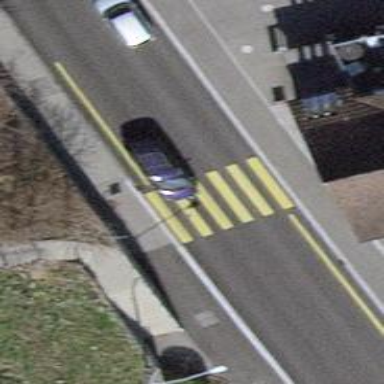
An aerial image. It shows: Uncontrolled zebra crossing on the road.